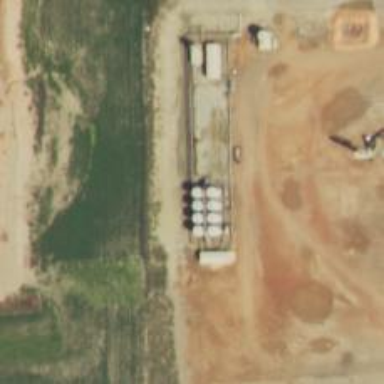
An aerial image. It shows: Storage tank that is man-made.